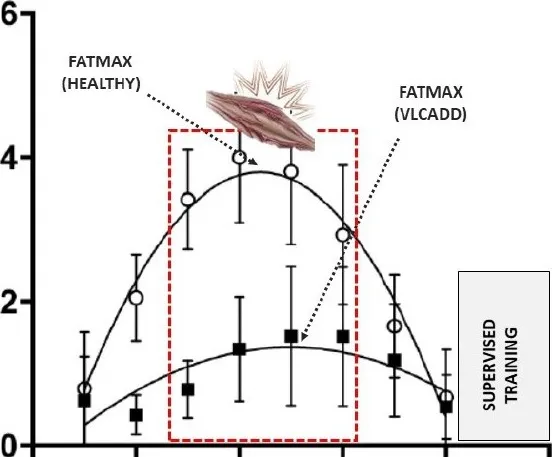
Fat oxidation capacity in exercise in a healthy person vs. a patient with VLCADD. Muscle discomfort during exercise appears at intensities close to FATMAX (marked in red), modified from (10). High-intensity interval training was always at high intensity (in which the demand for fat oxidation is practically null). Completed only 40 s of the last step.
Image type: pathology (masson_trichrome)